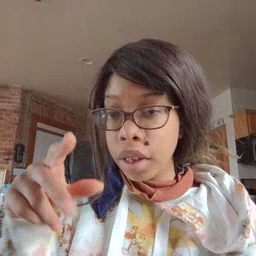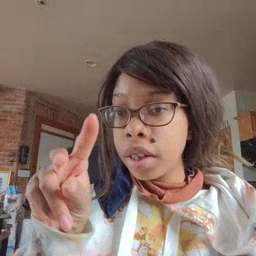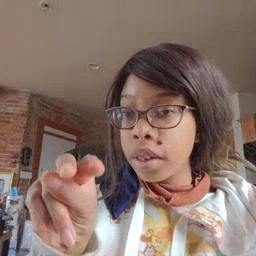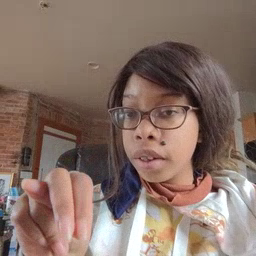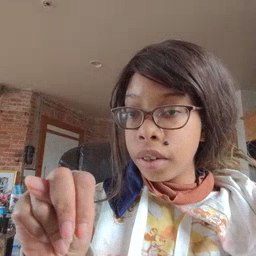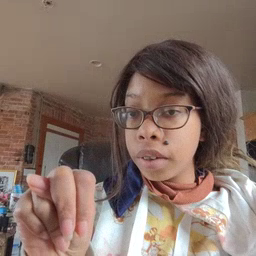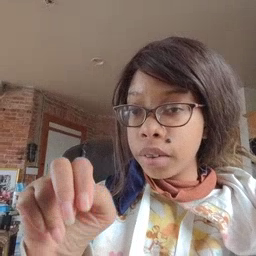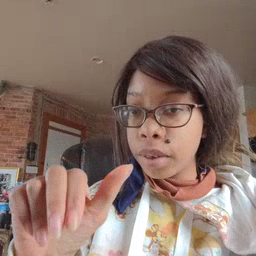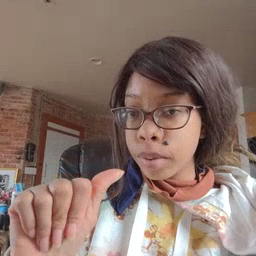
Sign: nap